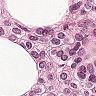
Metastatic tissue present: yes